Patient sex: M
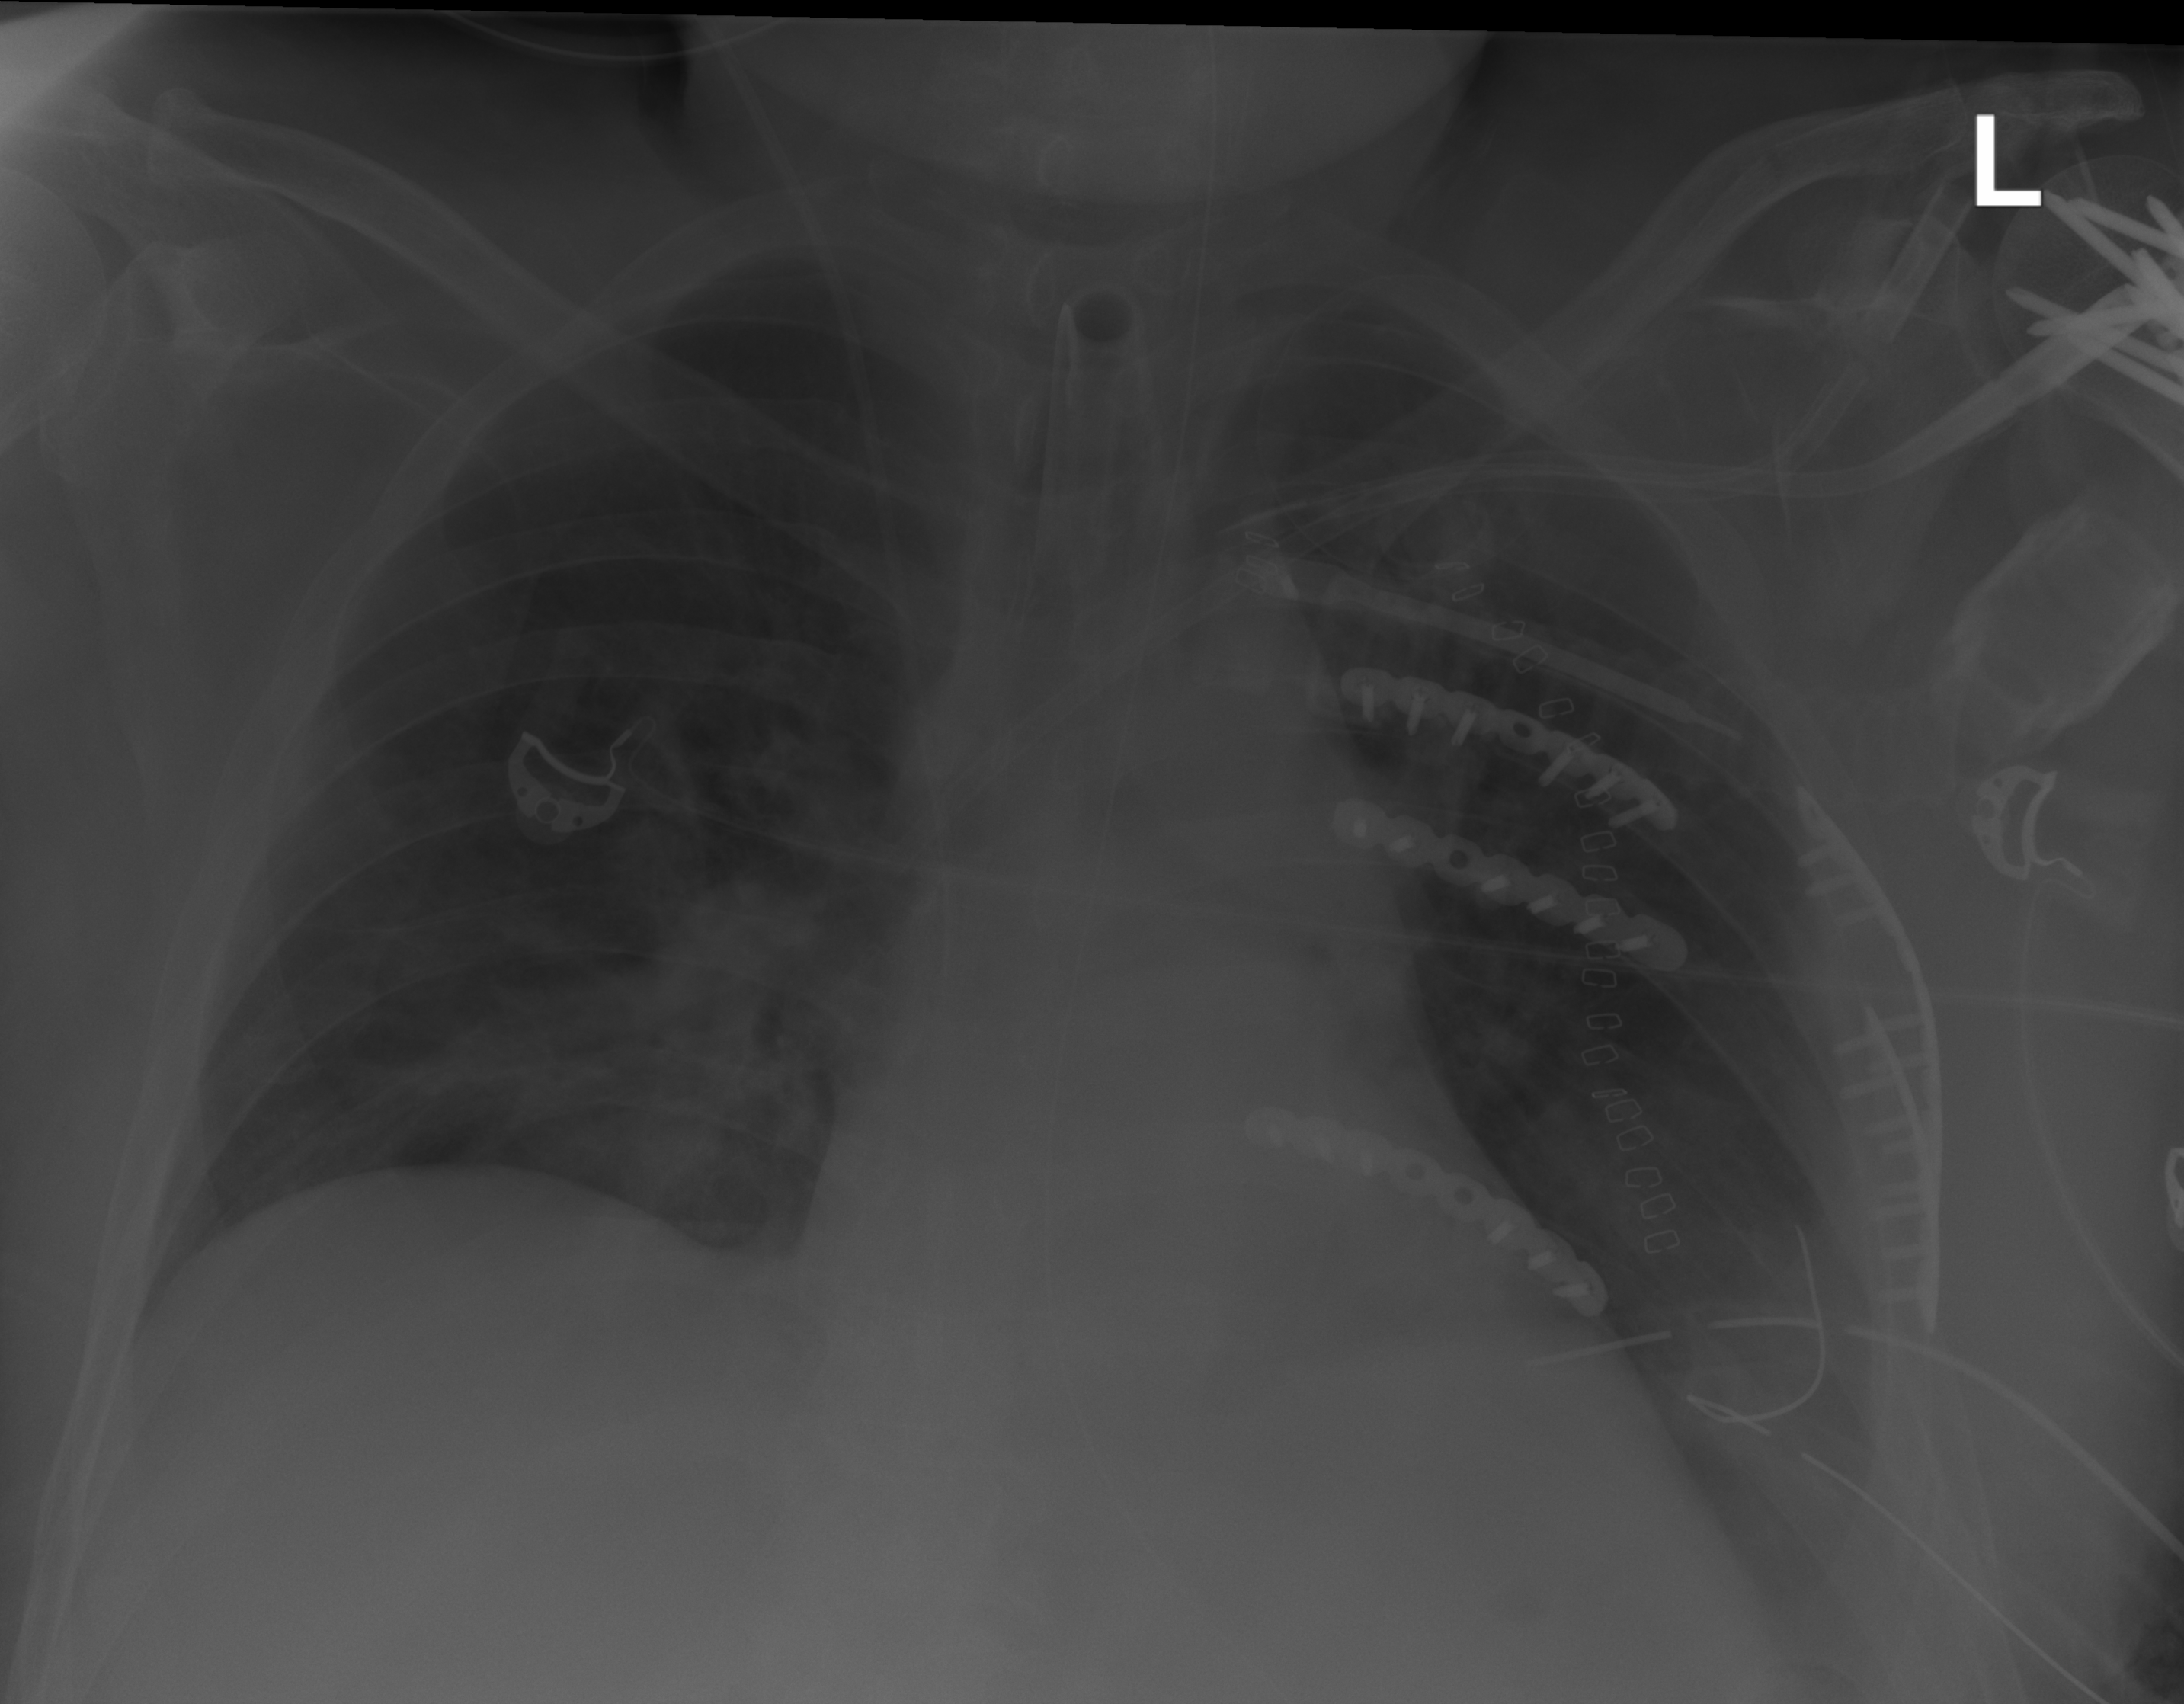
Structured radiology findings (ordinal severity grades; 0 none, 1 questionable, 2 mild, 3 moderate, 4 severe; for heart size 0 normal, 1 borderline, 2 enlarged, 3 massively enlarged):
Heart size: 0
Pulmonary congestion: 0
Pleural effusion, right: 0
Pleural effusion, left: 3
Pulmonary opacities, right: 0
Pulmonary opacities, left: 0
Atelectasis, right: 0
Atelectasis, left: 2